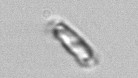
Label: Guinardia_striata